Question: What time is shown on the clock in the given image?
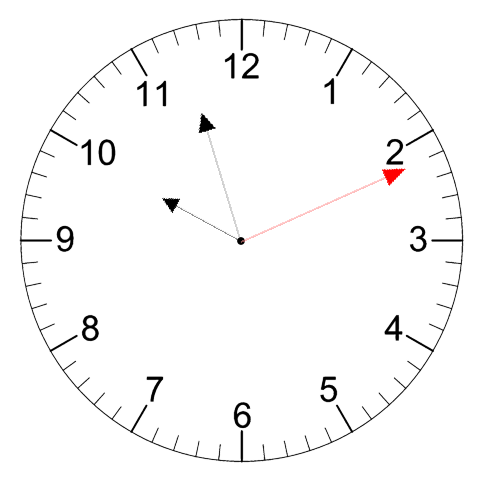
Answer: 09:57:11